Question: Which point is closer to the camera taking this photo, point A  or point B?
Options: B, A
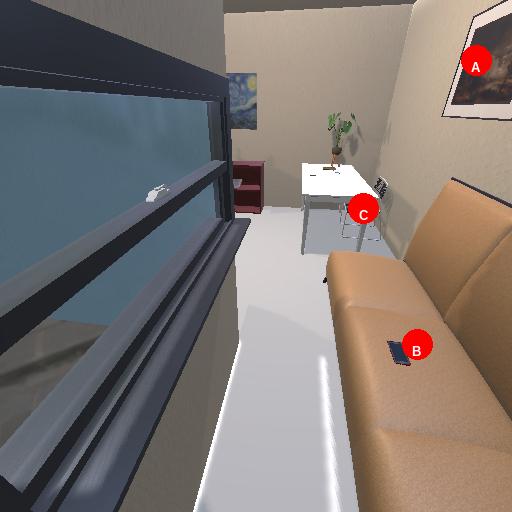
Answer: B